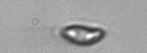
Label: Chrysochromulina